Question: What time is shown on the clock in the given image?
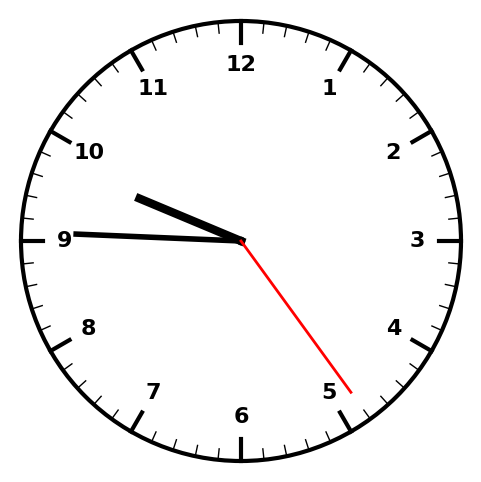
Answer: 09:45:24